Question: Count the number of objects in the diagram.
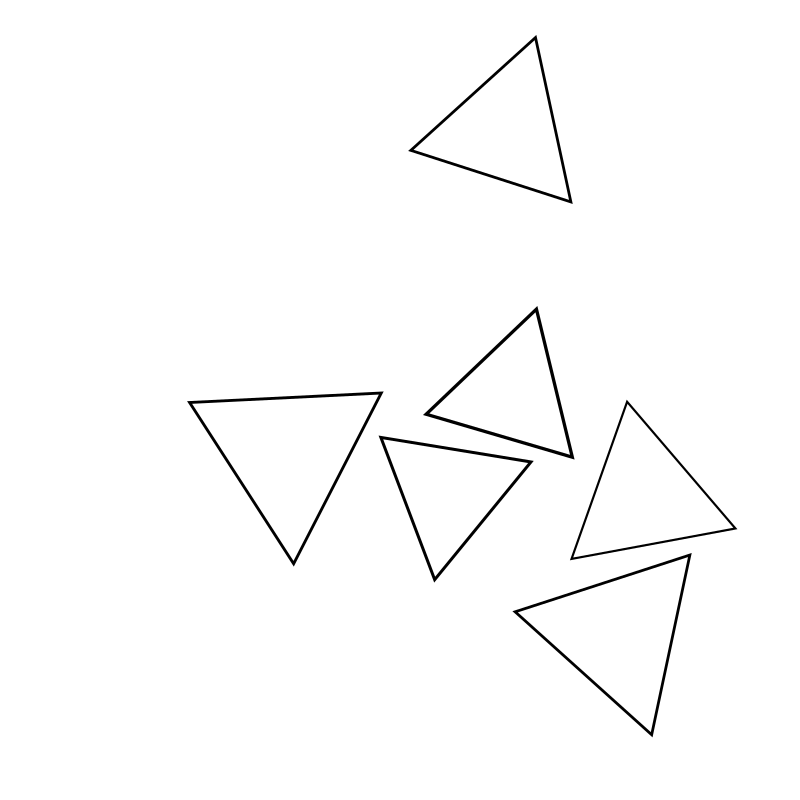
Answer: 6